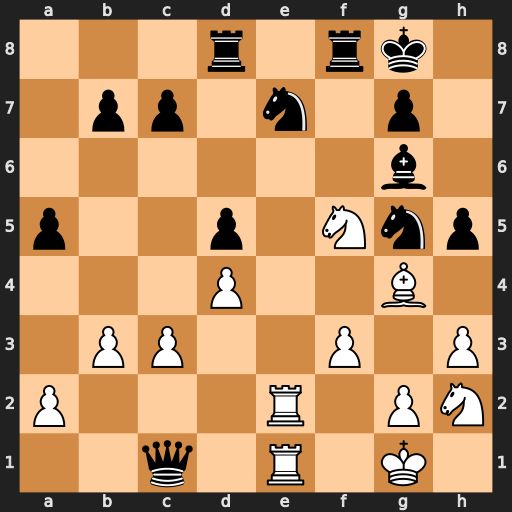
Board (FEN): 3r1rk1/1pp1n1p1/6b1/p2p1Nnp/3P2B1/1PP2P1P/P3R1PN/2q1R1K1
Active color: w
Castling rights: -
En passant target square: -
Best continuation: Nxe7+ Kh7 Rxc1